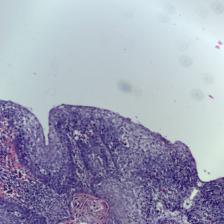
Diagnosis: OSCC